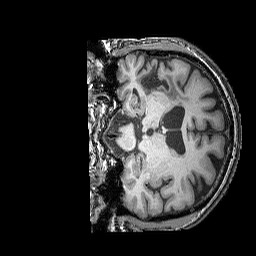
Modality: T1w
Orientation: coronal
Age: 56
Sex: male
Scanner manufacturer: siemens
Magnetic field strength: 3 T
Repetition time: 2.25 s
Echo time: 0.00415 s